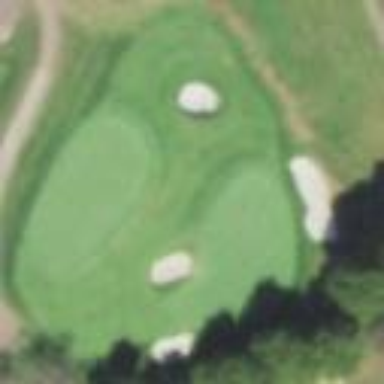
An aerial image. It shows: Area of rough grass used for golf.